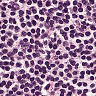
Metastatic tissue present: no